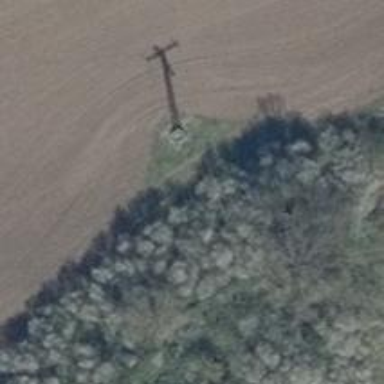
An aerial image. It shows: Power pole.